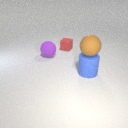
large blue rubber cylinder below large brown rubber sphere